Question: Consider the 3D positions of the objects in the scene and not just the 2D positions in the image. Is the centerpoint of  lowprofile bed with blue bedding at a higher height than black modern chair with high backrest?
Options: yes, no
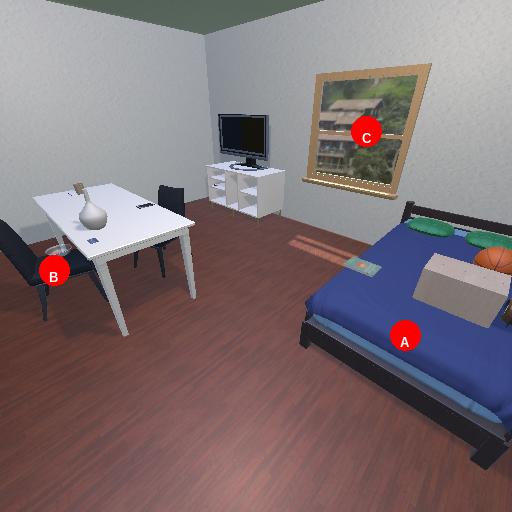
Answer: yes